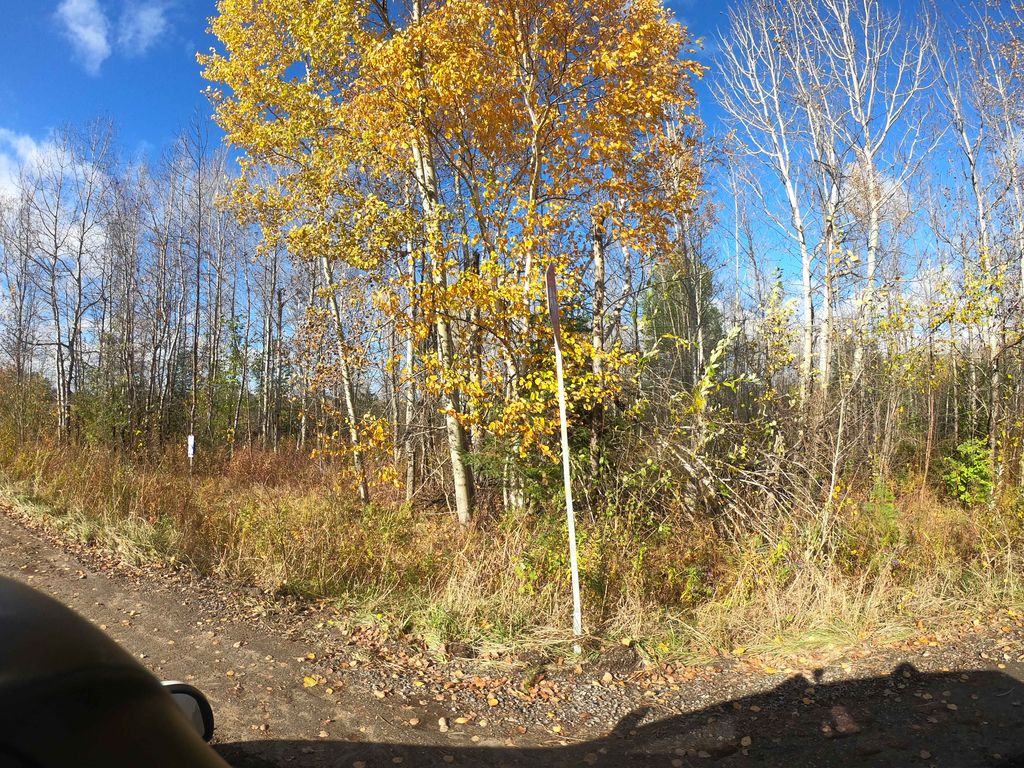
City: ottawa-gatineau